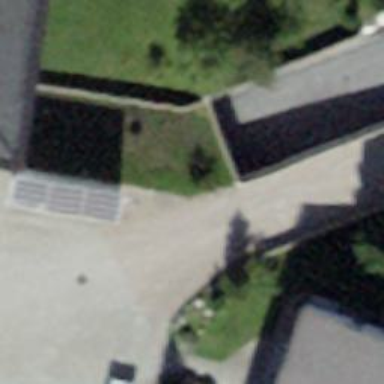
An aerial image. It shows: Parking entrance.